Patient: sex M, age 57
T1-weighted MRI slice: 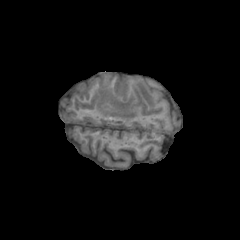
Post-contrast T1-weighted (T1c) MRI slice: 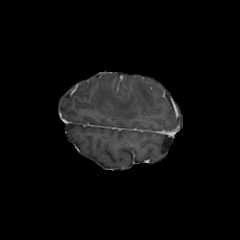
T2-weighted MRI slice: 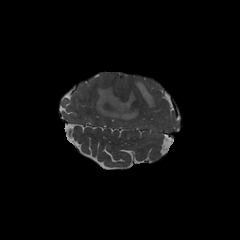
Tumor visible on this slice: yes
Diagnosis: Glioblastoma, IDH-wildtype
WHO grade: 4